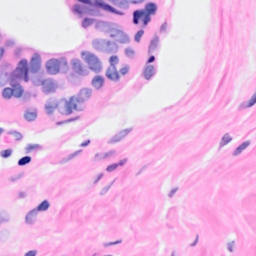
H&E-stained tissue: Breast